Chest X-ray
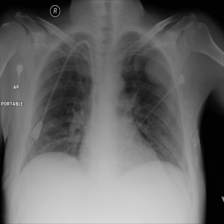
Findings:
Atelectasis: negative
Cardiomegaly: negative
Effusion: negative
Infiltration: negative
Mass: positive
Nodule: negative
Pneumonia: negative
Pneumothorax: negative
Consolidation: negative
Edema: negative
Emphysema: negative
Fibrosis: negative
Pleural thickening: negative
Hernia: negative